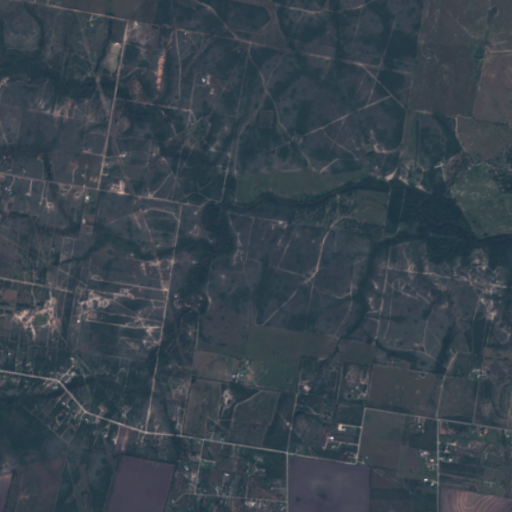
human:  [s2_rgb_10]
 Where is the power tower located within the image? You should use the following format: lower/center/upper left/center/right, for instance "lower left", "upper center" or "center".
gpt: The power tower is located in the left of the image.
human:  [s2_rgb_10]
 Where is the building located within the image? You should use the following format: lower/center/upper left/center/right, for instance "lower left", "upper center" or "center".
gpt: The building is located in the upper left of the image.
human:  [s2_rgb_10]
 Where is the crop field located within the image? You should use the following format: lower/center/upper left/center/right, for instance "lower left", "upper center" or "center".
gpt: There is no crop field in the image.